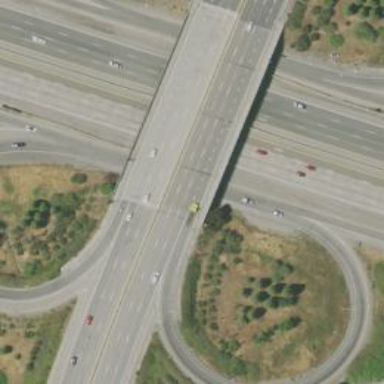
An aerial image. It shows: Bridge over trunk highway expressway.